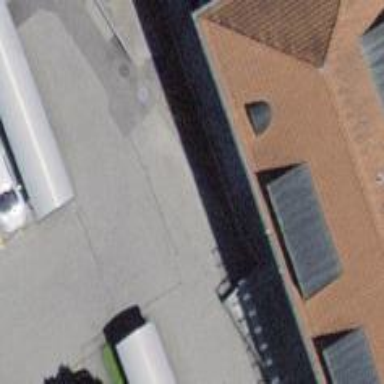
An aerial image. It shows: Asphalt parking aisle road for service vehicles.